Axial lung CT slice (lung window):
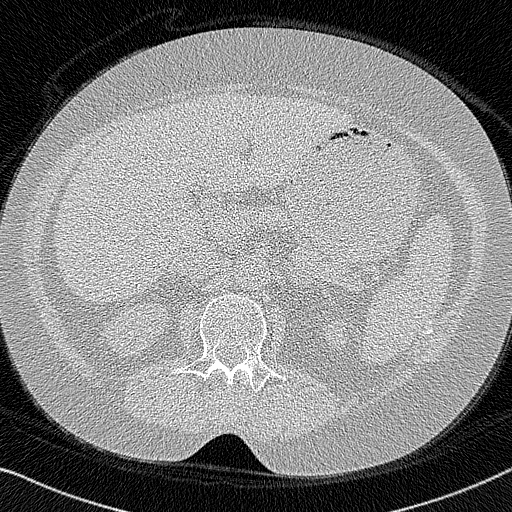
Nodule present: no